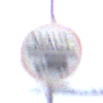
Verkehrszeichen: Mautpflicht
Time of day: MorningAfternoon
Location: Outdoor (Nature)
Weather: Overcast
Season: NotSpecified
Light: Natural